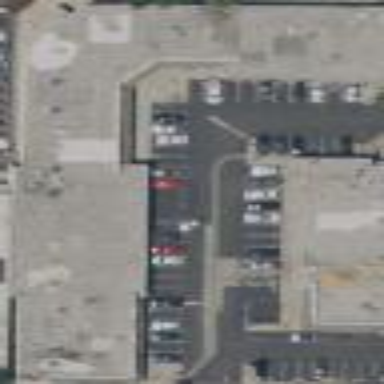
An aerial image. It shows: Commercial building.